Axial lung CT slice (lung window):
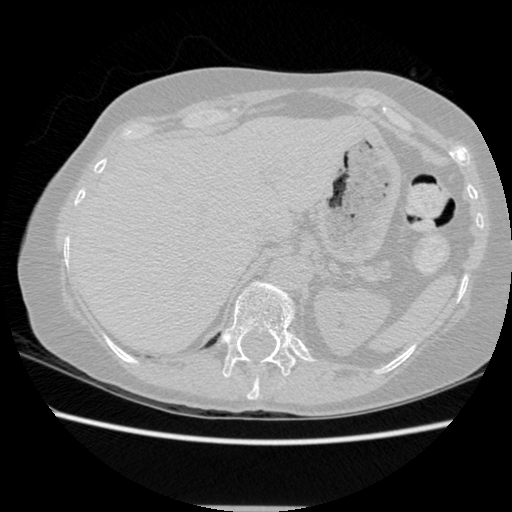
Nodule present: no